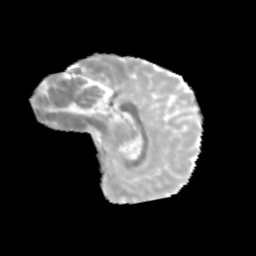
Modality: MD
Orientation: sagittal
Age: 12
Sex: female
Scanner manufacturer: siemens
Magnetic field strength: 3 T
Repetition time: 3.8 s
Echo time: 0.07 s